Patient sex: M
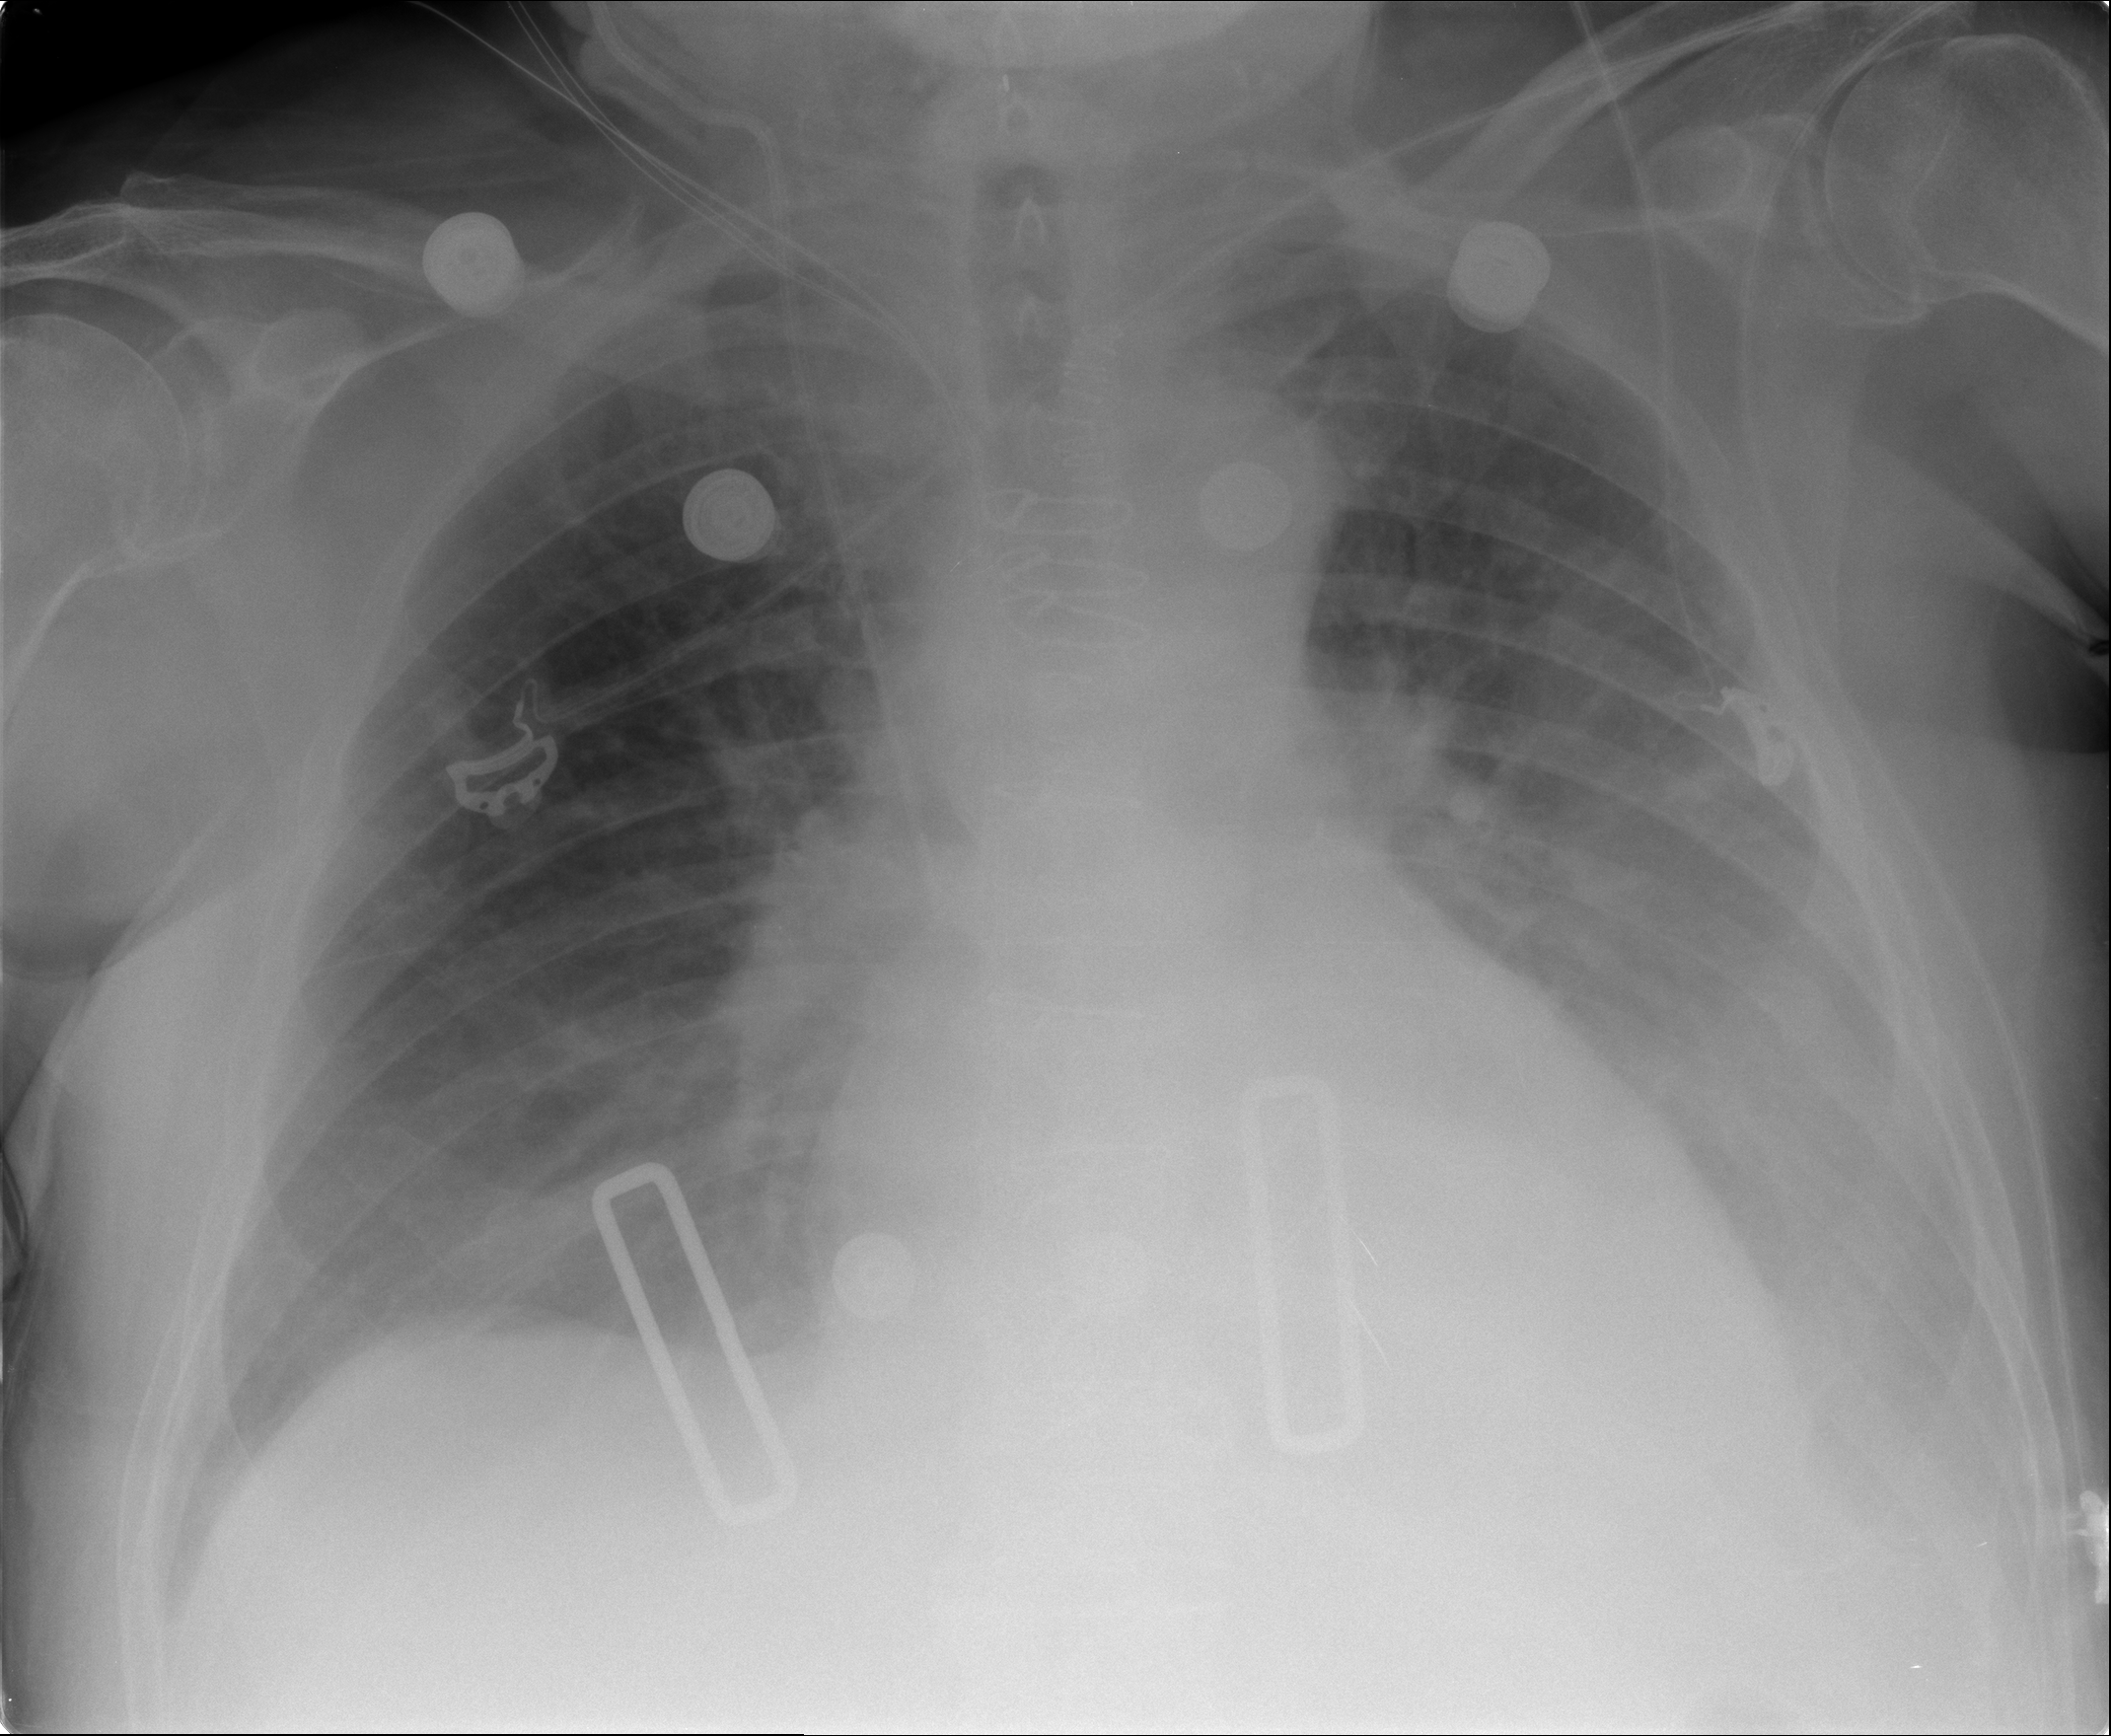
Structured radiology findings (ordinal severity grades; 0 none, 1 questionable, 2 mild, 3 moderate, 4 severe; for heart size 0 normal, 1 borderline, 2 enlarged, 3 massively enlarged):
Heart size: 1
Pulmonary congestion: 2
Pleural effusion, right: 0
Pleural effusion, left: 2
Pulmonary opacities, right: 0
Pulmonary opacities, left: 0
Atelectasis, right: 2
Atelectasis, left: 2